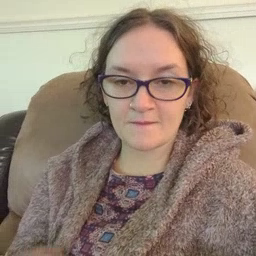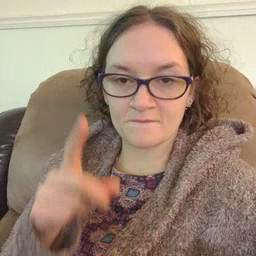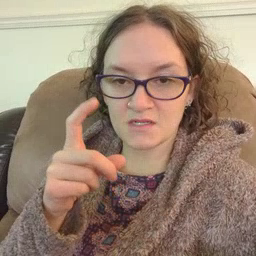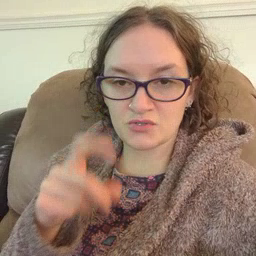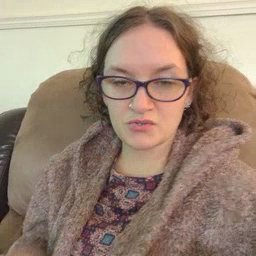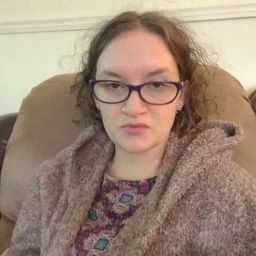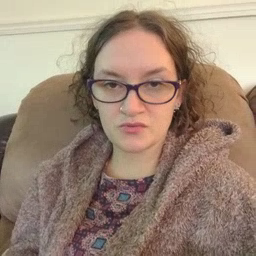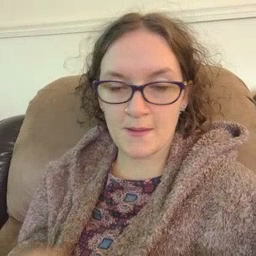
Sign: finger